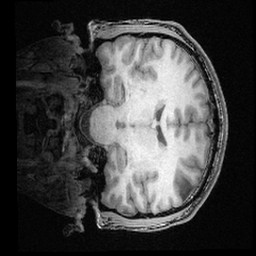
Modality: T1w
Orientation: coronal
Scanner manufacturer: ge
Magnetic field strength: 3 T
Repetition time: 0.008572 s
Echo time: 0.003384 s